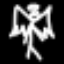
Label: angel